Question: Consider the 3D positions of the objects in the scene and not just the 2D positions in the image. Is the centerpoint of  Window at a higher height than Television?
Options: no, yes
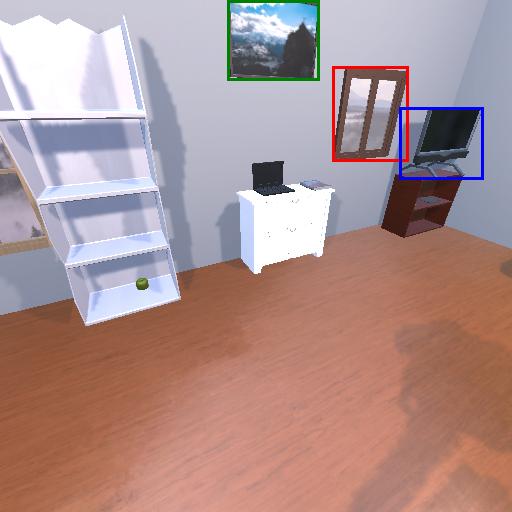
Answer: no